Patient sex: M
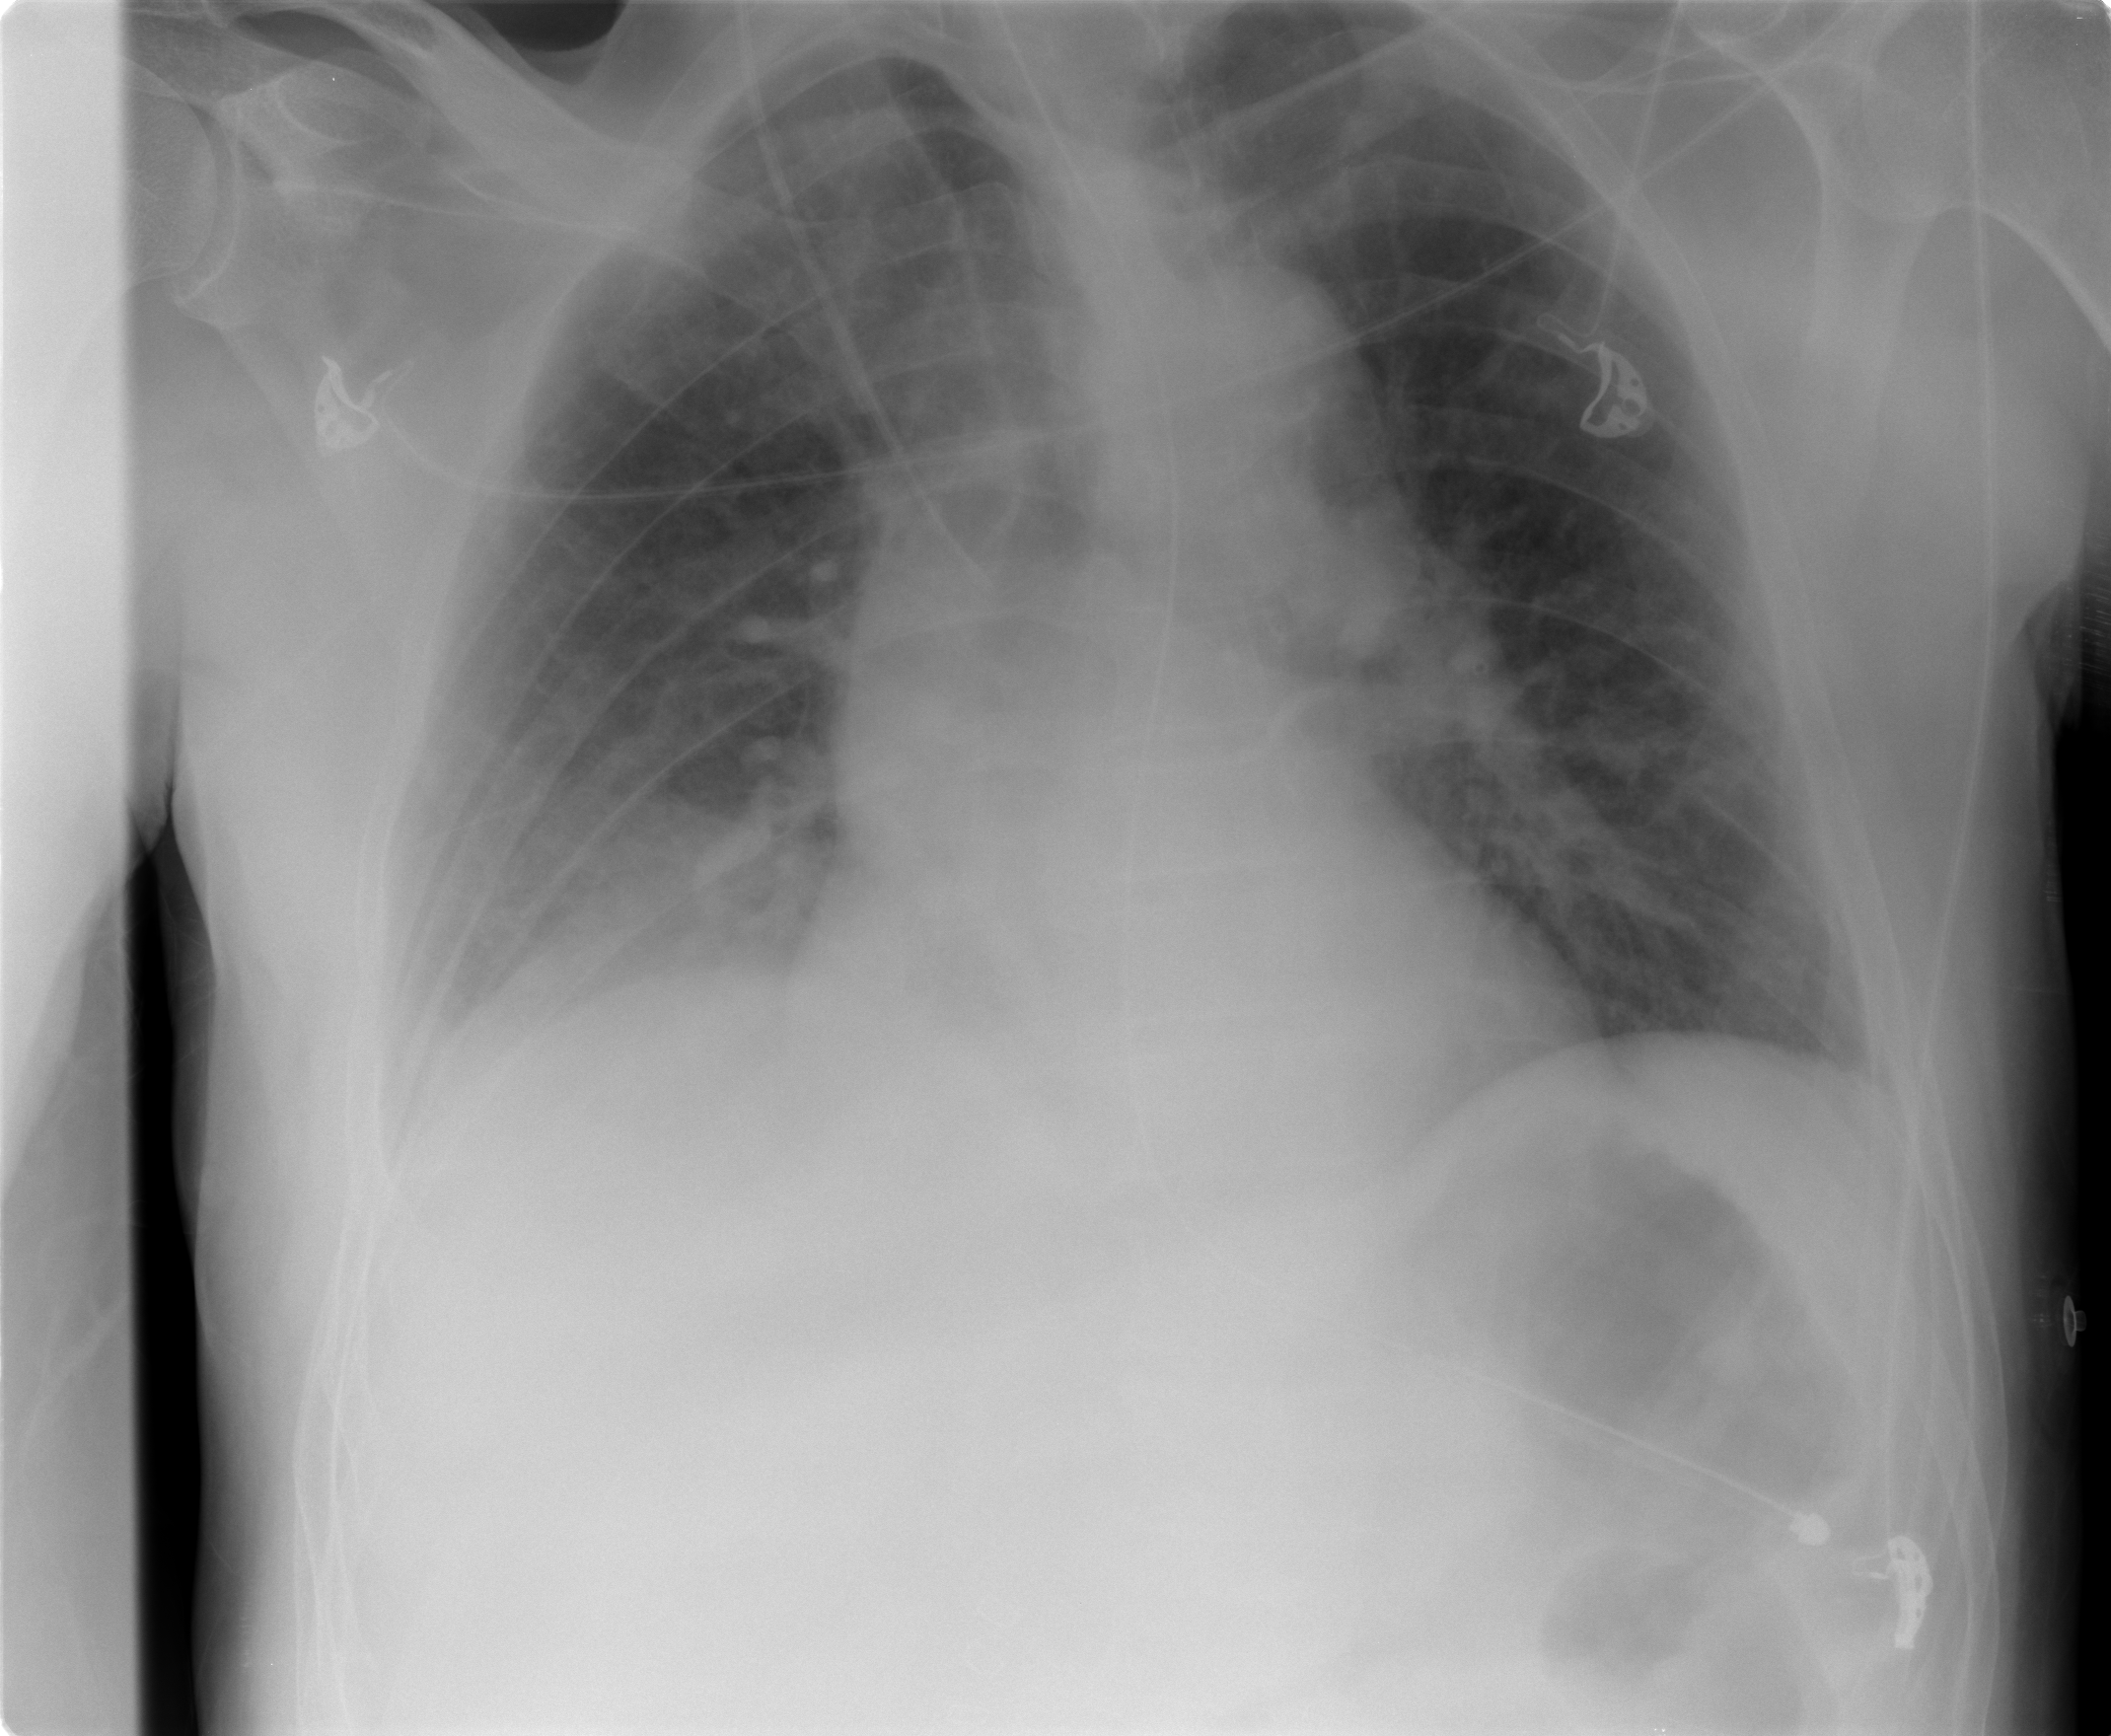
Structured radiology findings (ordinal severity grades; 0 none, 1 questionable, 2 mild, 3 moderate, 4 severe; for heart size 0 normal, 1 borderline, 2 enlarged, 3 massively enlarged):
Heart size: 1
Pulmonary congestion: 2
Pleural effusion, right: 2
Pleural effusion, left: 0
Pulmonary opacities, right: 2
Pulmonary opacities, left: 2
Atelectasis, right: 2
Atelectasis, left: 0